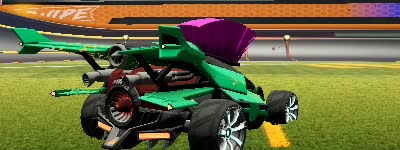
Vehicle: aftershock